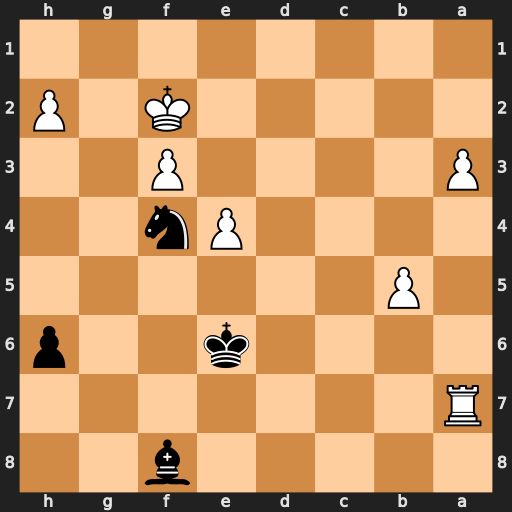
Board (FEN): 5b2/R7/4k2p/1P6/4Pn2/P4P2/5K1P/8
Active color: b
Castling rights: -
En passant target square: -
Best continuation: Bc5+ Kg3 Ne2+